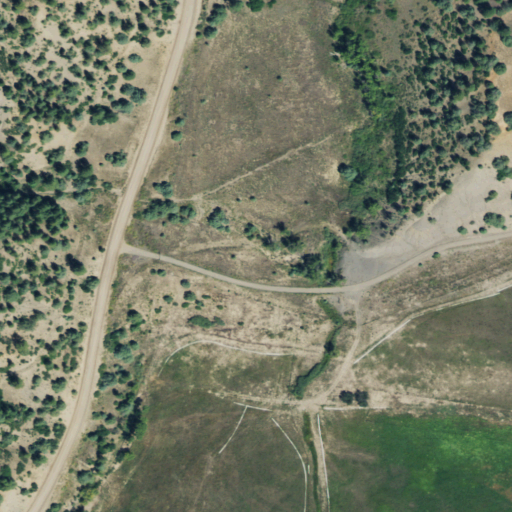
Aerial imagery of valley in Colorado named Taylor Canyon containing shrub, pasture, evergreen forest, woody wetlands, low intensity development, and open development